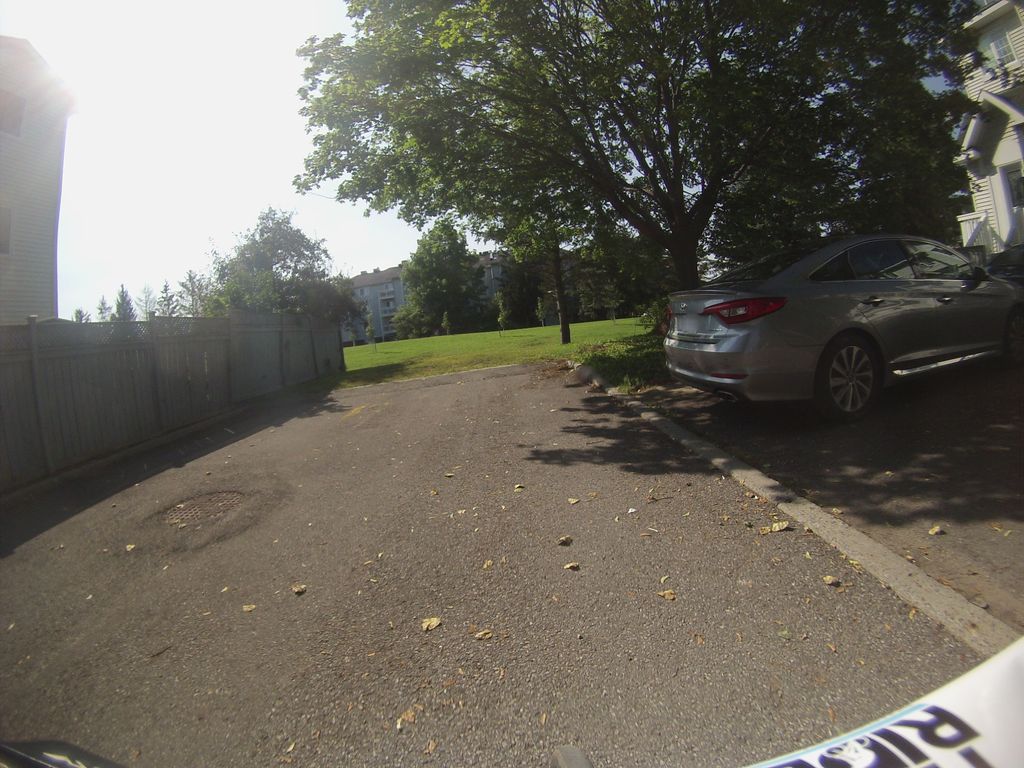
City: ottawa-gatineau